Question: I've try to migrate a website in Joomla from 1.5 to 2.5 using jUpgrade but I've receive the "undefined migrating" error.

The files was correctly transferred, but there's no change to the db, and when I try to log on 'website.com/jupgrade', I land on a page saying "please delete installation folder" and no db was transferred/created (so I have to create it manually and create menu, article, etc. wasting so much time!)
Please help. I have already tried removing folder and changing 'tmp' to 777 permission (with 'chmod') and nothing changed!
**Update: 2012-07-24
Getting more information while running jupdate in debug mode:
> "========== [checks]1========== [cleanup]1========== [decompress]1========== [install_config]========== [install_db]========== [undefined] [undefined]jos-Error: Table 'name_joomla.j25_users' doesn't exist SQL=INSERT
INTO 'j25_users'
('id','name','username','email','password','usertype','block','sendEmail','registerDate','lastvisitDate','activation','params')
VALUES
('62','Administrator','admin','email@company.com','d7bfdb4f0aa91c9618b2969f4b91006e:jJzEVXG7VDz0u95RQu06CQPMFsxCic4e','Super
Administrator','0','1','2011-12-16 14:37:40','2012-07-24
13:57:43','','{"admin_language":"","language":"","editor":"","helpsite":"","timezone":"UTC"}')
"
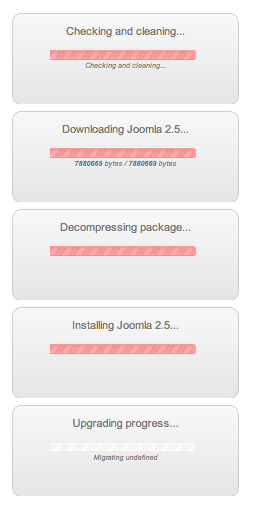
Answer: Finally working - at this point - following the 1st solution from @wiki.redcomponent.com by removing all the plugins and (from 2.5.1 to 2.5.2)
There may come an instance where the process will get stuck while migrating data for a specific component and (with "Debug mode" enabled) an error similar to "Migrating undefined" or "[undefined][undefined]" will be displayed.
a migrate_xxx.php file that is being requested for by jUpgrade is not available or accessible
(these files are stored in the {root}/administrator/components/com_jupgrade/includes/ folder, labelled "migrate_xxx.php" where "xxx" is the section of content being transferred at the time.)
> <URL>**
* The database table from which content is being transferred is corrupt or has been modified
(jUpgrade requires that no modifications have been made to any of the core tables themselves, otherwise the migration can run into problems when dealing with custom fields)
> To fix:download and install a maintenance component such as "Admin
Tools!" and run a database integrity check and repair. Alternatively
the database may have to be repaired manually using "phpmyadmin" or a
similar interface. A solution for databases with custom fields is
being looked into, but for the moment those must be migrated manually,
or if they interfere with the migration, removed. (Of course a backup
should be run before any such operation.)
* The migration runs into an issue attempting to copy content over to a database which already has content (from a previous migration, failed or not).
> To fix: remove all the tables created for the new Joomla! install
during the migration and run jUpgrade again.
* the Javascript which handles the migration process has run into a problem
> To fix:check in the Plugin Manager to ensure that any system plugins
related to javascript libraries, apart from the "MooTools Upgrade"
plugin (which is required) has been disabled and try running jUpgrade
again.